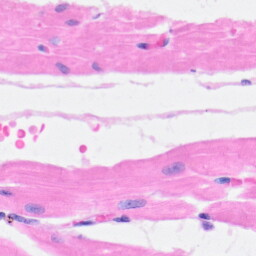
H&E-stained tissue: Heart